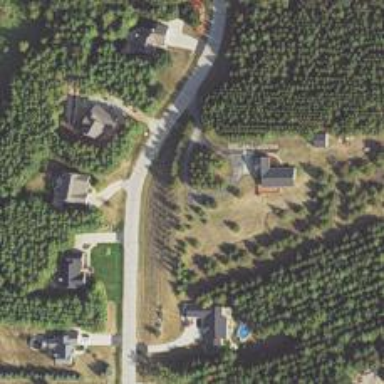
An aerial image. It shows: Driveway leading to service road.